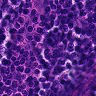
Metastatic tissue present: no